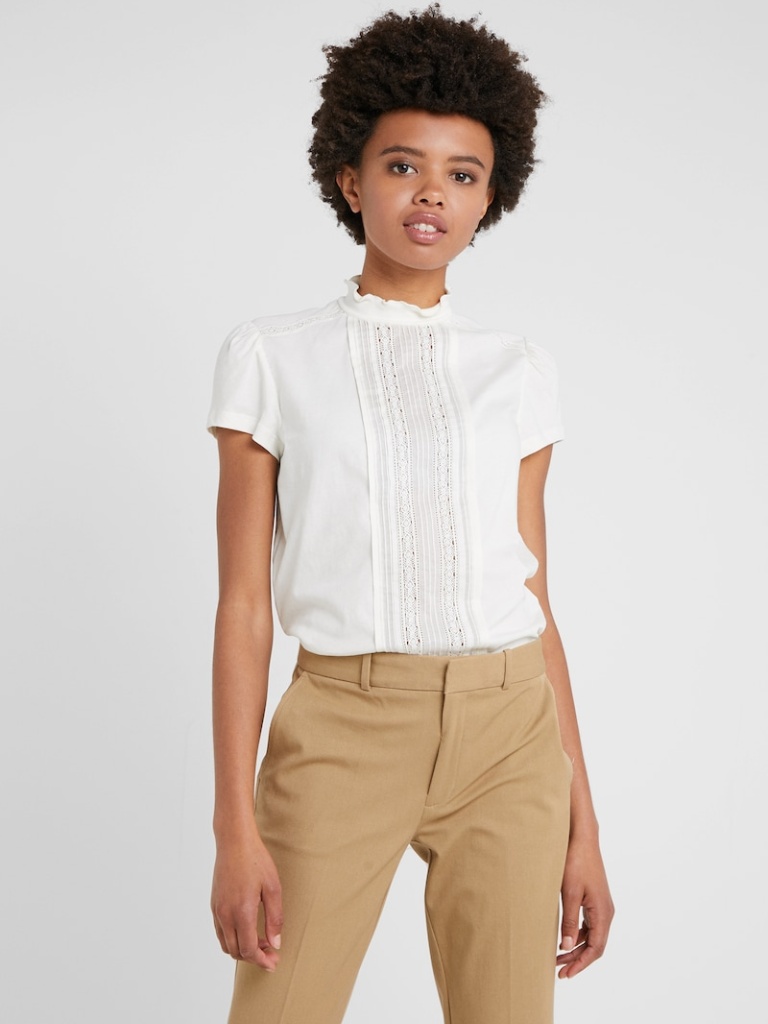
cotton relaxed short sleeve hip length Fully Tucked in high blouse